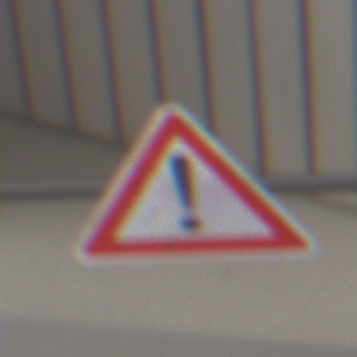
Verkehrszeichen: Gefahrenstelle
Umgebung: Roofed, Urban
Tageszeit: MorningAfternoon
Wetter: PartlyCloudy
Licht: Natural
Jahreszeit: NotSpecified
Kontrast: MediumContrast